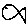
Label: fish